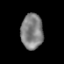
Tissue: prostate
Cell type: T cells
Senescence score: 0.2034
Nuclear area (px): 758
Mean DAPI intensity: 129.476